Field crop: tomato
Growth stage: 1
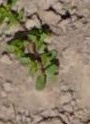
Species: portulaca